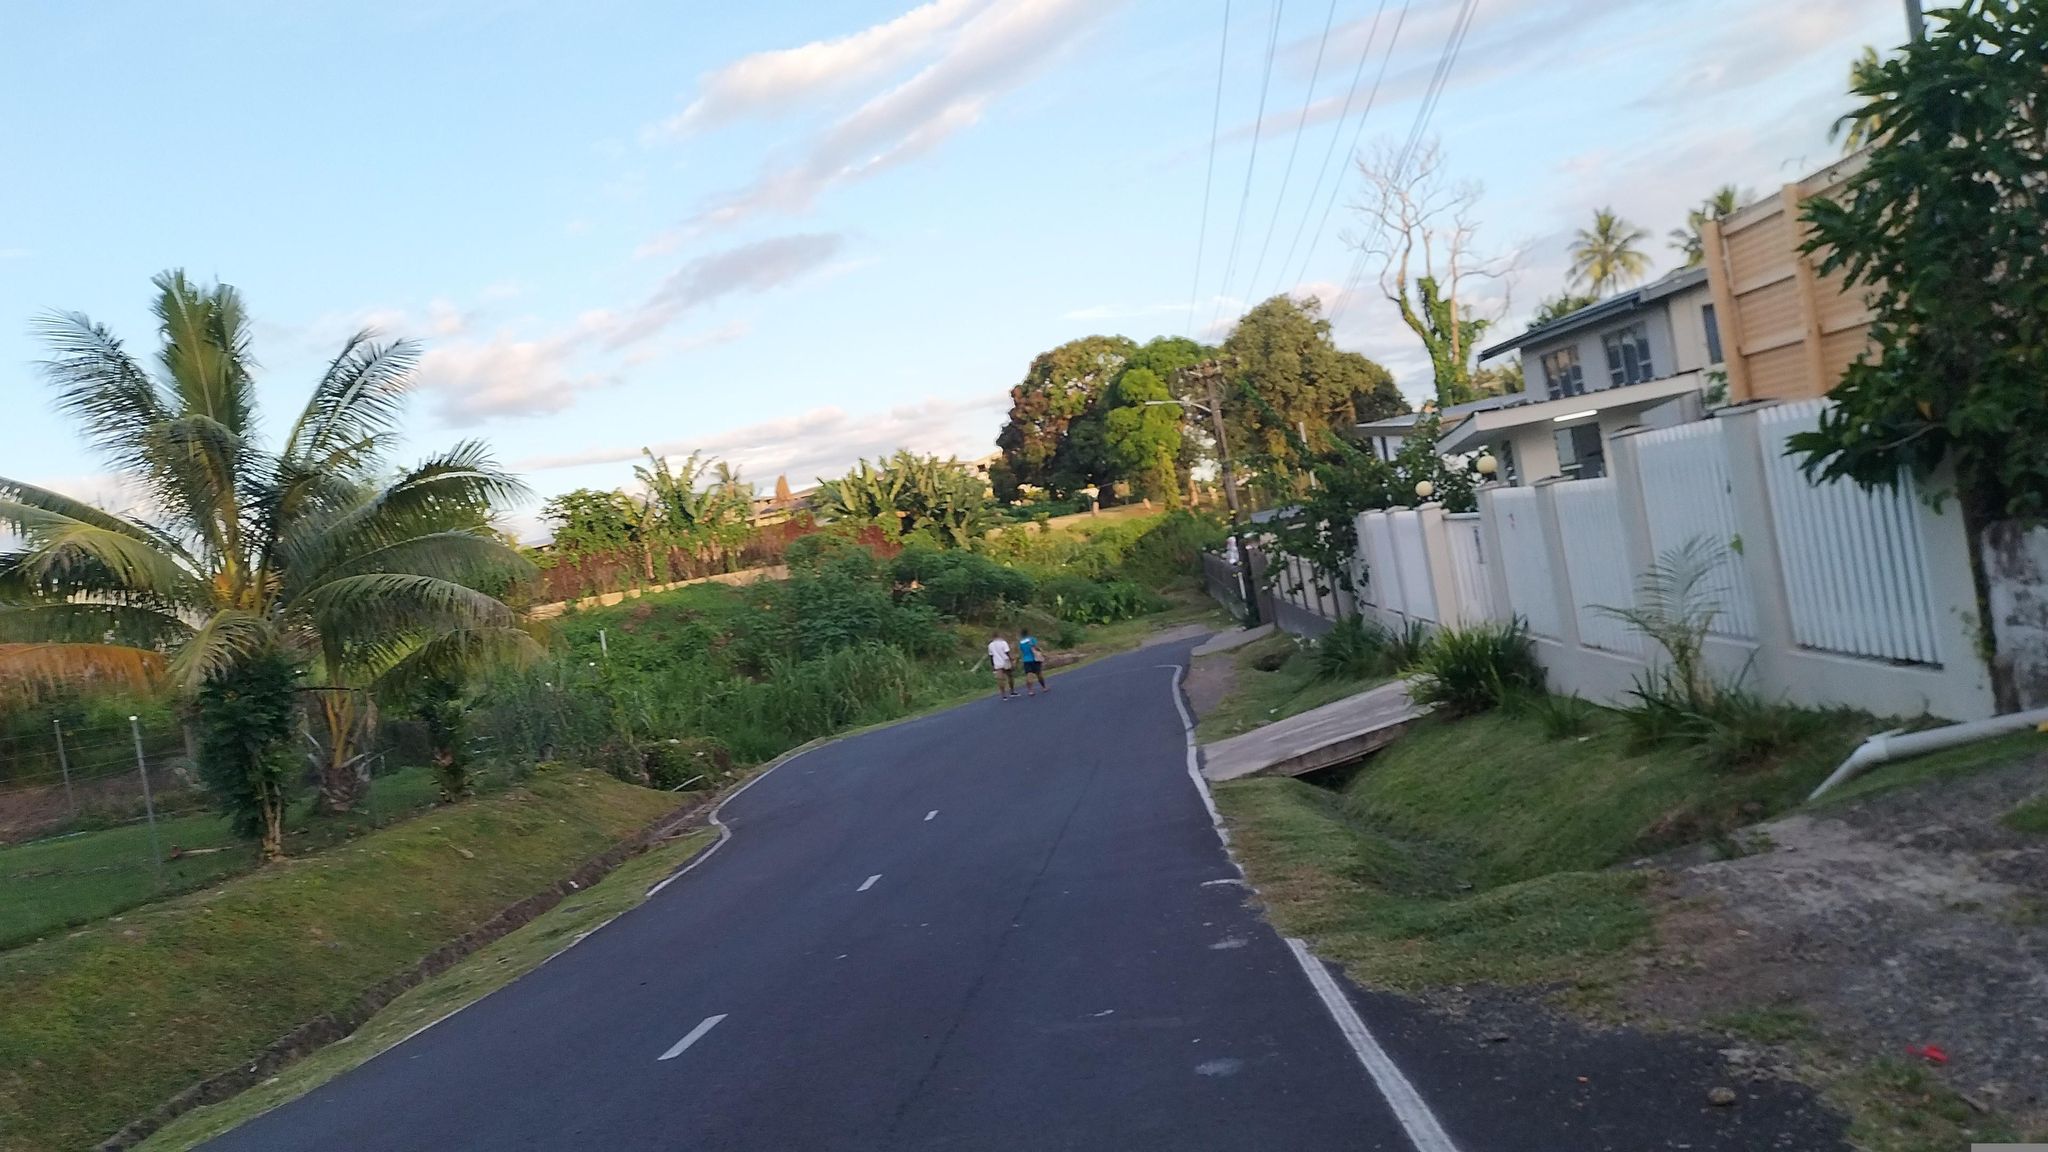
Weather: clear
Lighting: day
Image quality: good
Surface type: cycling surface
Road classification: unclassified, path
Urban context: urban centre
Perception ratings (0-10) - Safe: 7.59, Lively: 5.35, Beautiful: 7.33, Boring: 2.88, Depressing: 2.19, Wealthy: 4.11